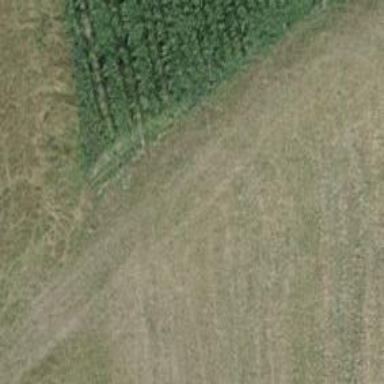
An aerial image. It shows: Grass track with grade4 surface.